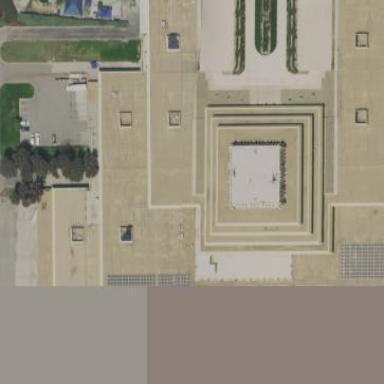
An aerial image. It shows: Government office building.